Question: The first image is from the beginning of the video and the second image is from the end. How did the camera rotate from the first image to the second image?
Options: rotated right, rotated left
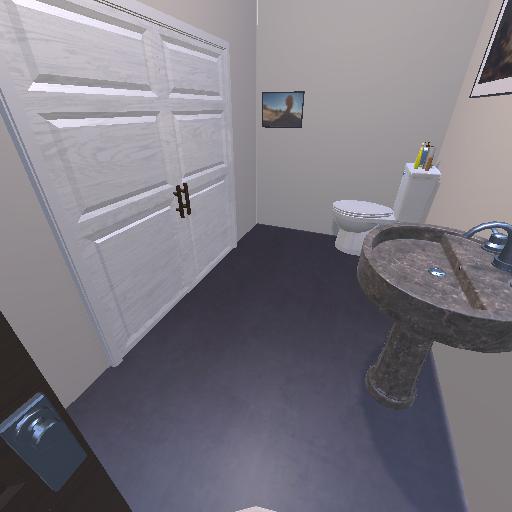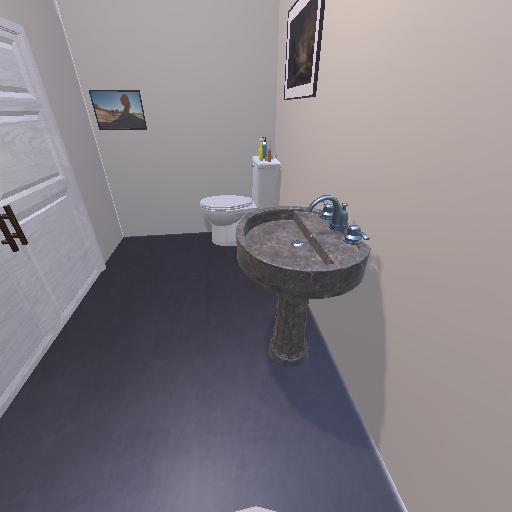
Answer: rotated right